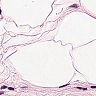
Metastatic tissue present: no